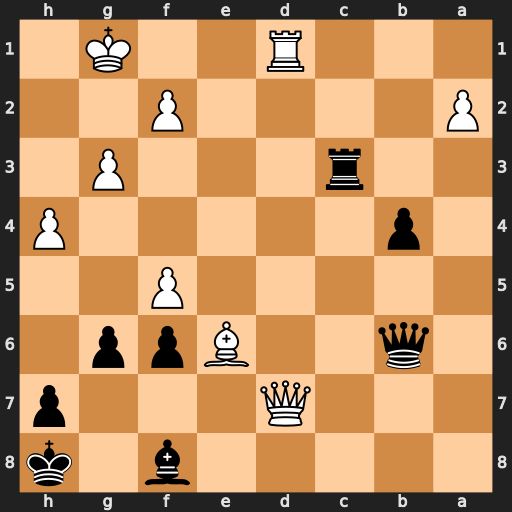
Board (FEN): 5b1k/3Q3p/1q2Bpp1/5P2/1p5P/2r3P1/P4P2/3R2K1
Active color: b
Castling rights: -
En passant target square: -
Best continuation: Rxg3+ Kf1 Qa6+ Ke1 Rg1+ Kd2 Bh6+ Kc2 Qe2+ Kb3 Qxd1+ Qxd1 Rxd1